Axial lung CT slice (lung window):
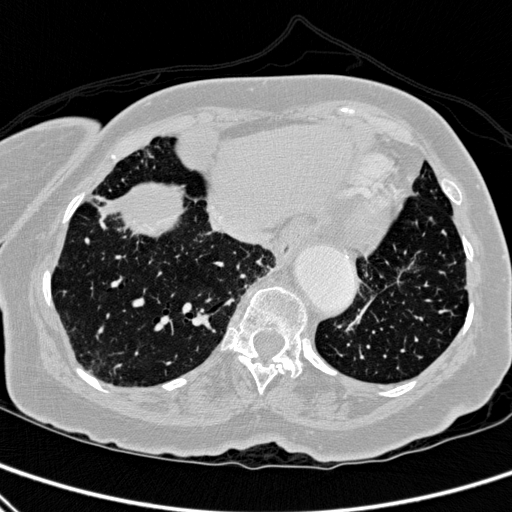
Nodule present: no